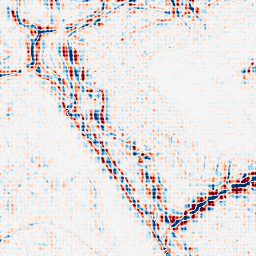
Category: wavelet
Decomposition family: wavelet_biorthogonal
Decomposition parameters: wavelet: bior4.4
level: 3
Upsampling method: sinc_blackman
Upsampling parameters: scale: 4
kernel_size: 4
Upsampling scale: 4